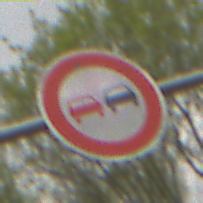
Verkehrszeichen: Ueberholverbot
Umgebung: Outdoor, Nature
Tageszeit: MorningAfternoon
Wetter: Overcast
Licht: Natural
Jahreszeit: NotSpecified
Kontrast: LowContrast